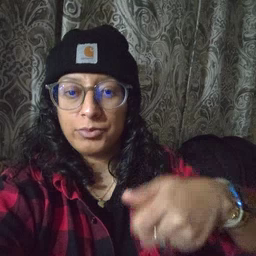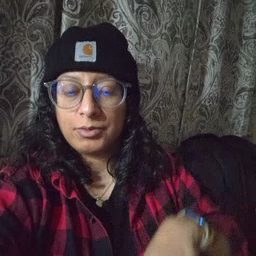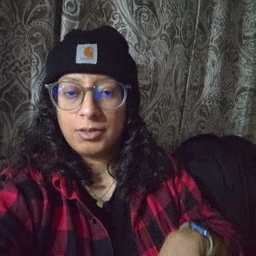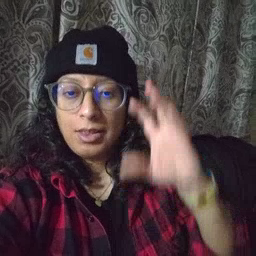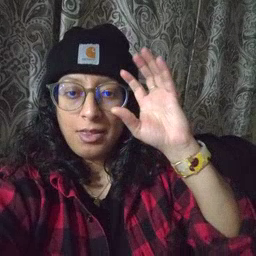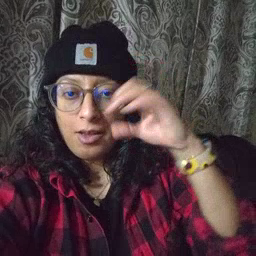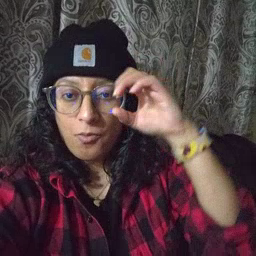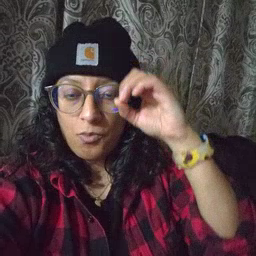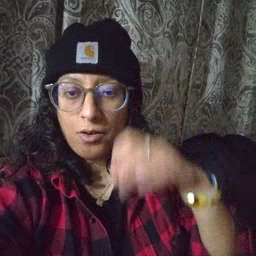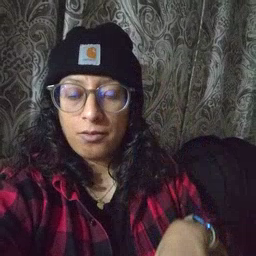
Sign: owl